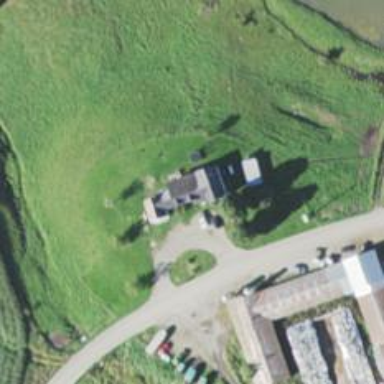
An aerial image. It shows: Simple house.